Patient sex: M
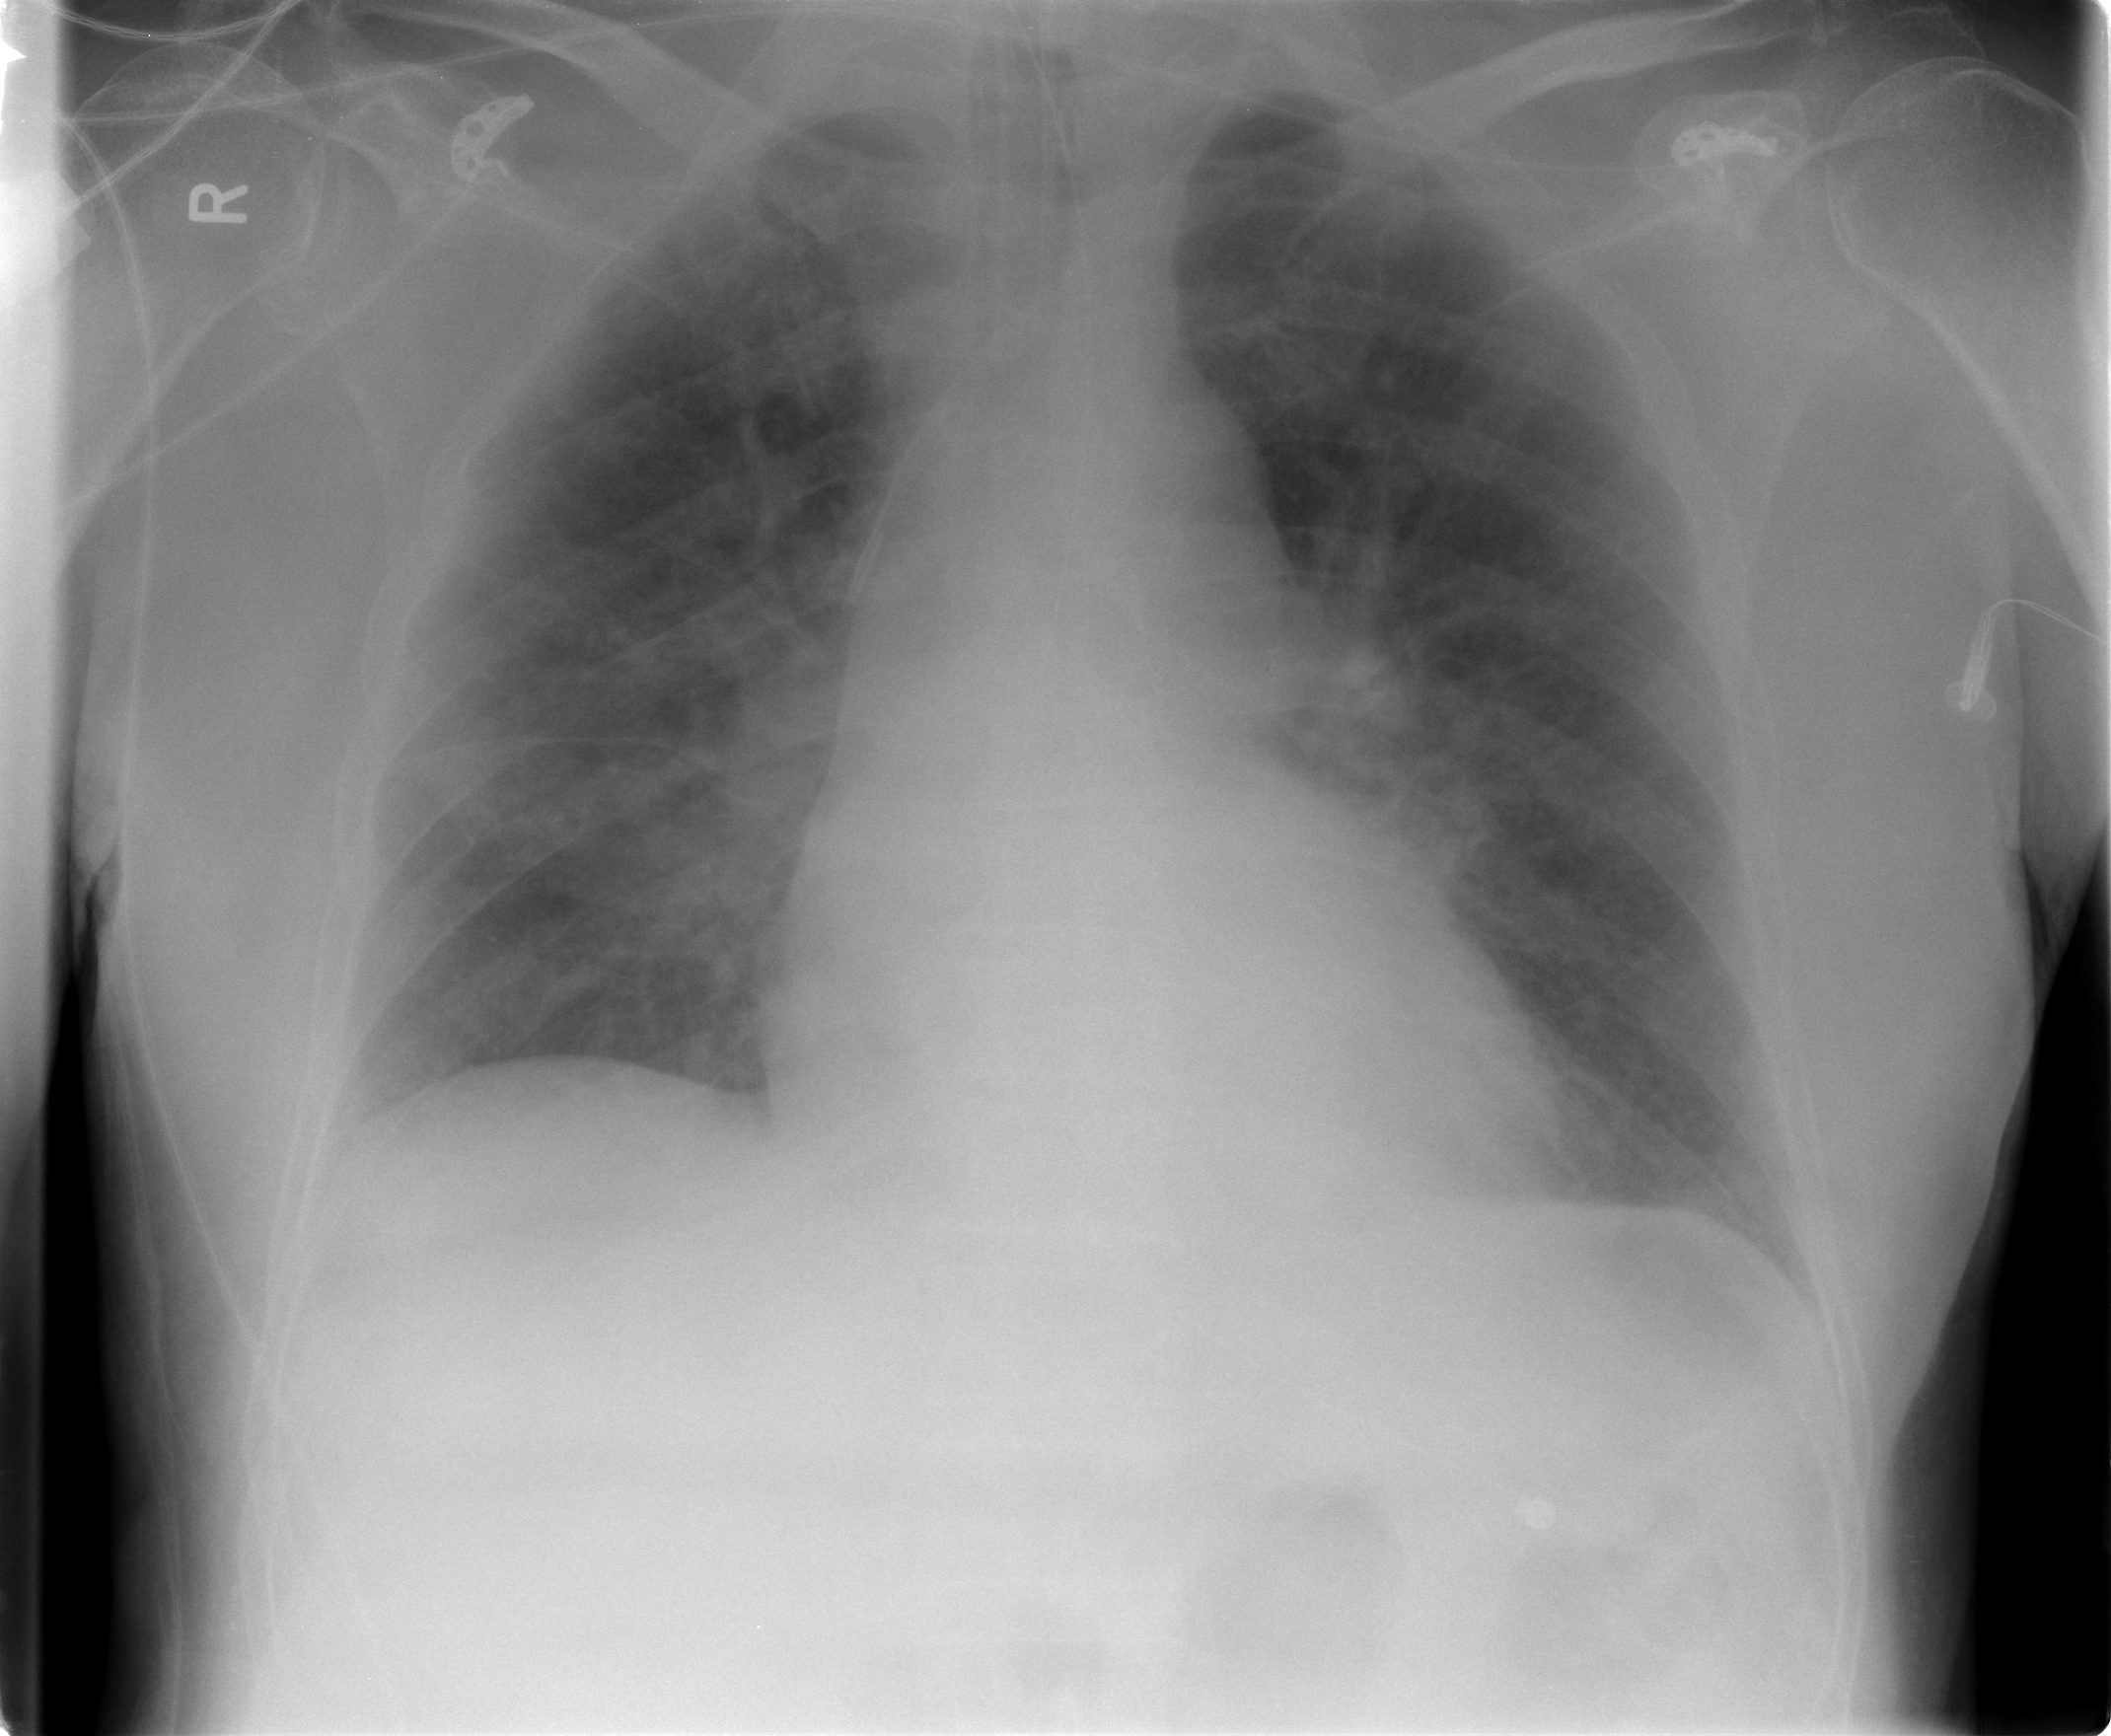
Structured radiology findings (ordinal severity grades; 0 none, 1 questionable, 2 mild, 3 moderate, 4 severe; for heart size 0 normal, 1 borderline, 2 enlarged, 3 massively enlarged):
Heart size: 2
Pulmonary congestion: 0
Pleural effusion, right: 0
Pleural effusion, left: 0
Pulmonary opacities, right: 1
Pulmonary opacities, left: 0
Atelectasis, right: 1
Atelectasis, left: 0